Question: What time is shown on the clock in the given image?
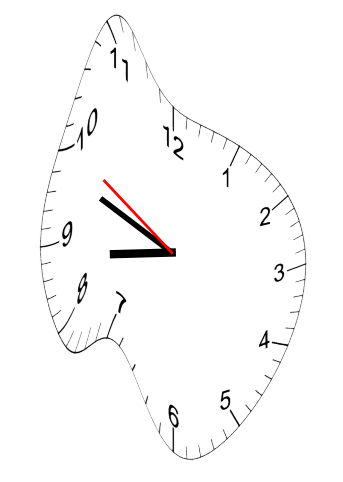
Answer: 08:48:50